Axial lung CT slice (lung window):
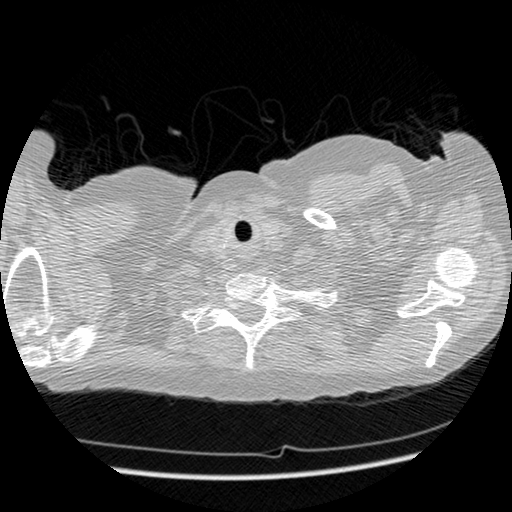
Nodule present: no